Field crop: maize
Growth stage: 2
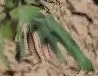
Species: maize